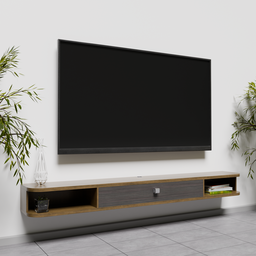
Label: furniture